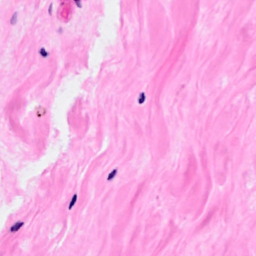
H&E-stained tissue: Breast